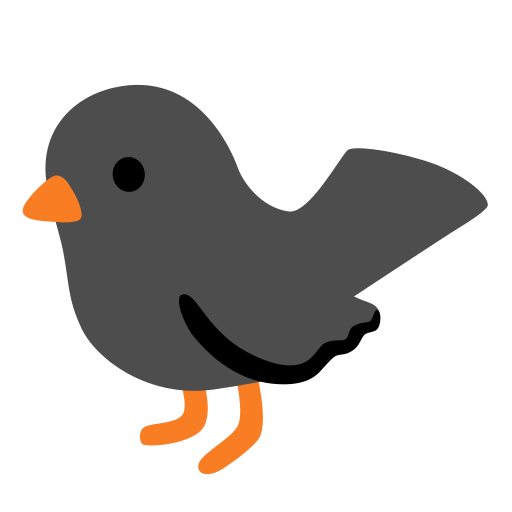
Emoji: 🐦‍⬛